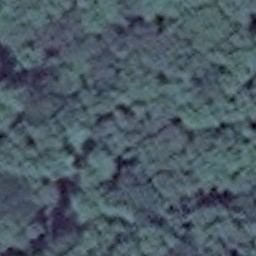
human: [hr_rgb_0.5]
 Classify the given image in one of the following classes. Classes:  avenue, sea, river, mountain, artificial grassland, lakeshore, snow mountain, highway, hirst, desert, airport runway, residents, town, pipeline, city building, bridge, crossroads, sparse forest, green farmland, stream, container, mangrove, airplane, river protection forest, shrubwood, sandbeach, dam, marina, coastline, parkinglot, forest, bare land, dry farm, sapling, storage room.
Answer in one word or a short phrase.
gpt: forest